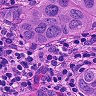
Metastatic tissue present: yes